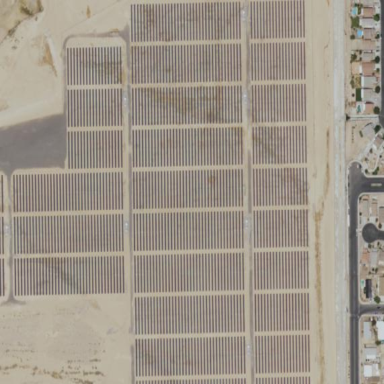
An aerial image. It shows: Solar power plant utilizing photovoltaic technology.